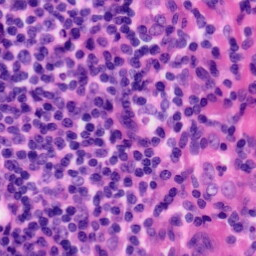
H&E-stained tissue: Tonsil